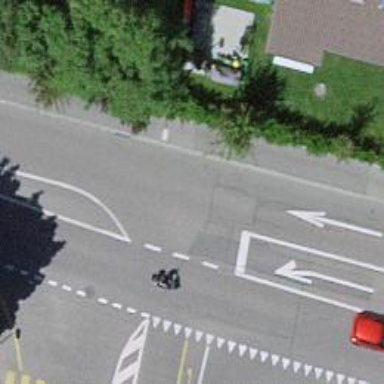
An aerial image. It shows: Left sidewalk along asphalt tertiary road.